Question: I had some crash logs sent by the user but don't know what to do with them now.
I tried opening them in xcode 4 but can't understand anything, its mostly just numbers.
Here is a similar crash log from my own device that was symbolized. It seems to be the same crash though. Can anyone tell me whats happening?
Notice how its not symbolizing the lines for my actual app (Curl).

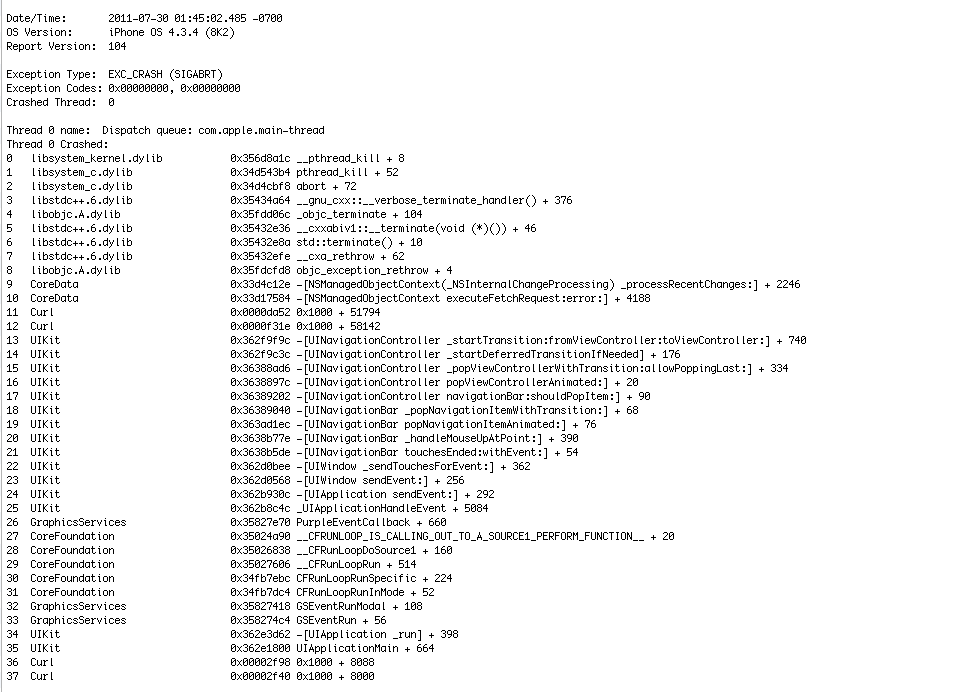
Answer: Take a look at <URL>. Notably :
'''
$ sudo cp /Developer/Platforms/iPhoneOS.platform/Developer/Library/Xcode/Plug-ins/iPhoneRemoteDevice.xcodeplugin/Contents/Resources/symbolicatecrash /usr/local/bin/
$ symbolicatecrash report.crash MobileLines.app.dSYM > report-with-symbols.crash
Thread 0 Crashed:
0 libobjc.A.dylib 0x300c87ec objc_msgSend + 20
1 MobileLines 0x00006434 -[BoardView setSelectedPiece:] (BoardView.m:321)
2 MobileLines 0x000064c2 -[BoardView touchesBegan:withEvent:] (BoardView.m:349)
3 UIKit 0x30a740ac -[UIWindow sendEvent:] + 264
4 UIKit 0x30a66110 -[UIApplication sendEvent:] + 248
5 UIKit 0x30a6565c _UIApplicationHandleEvent + 4088
6 GraphicsServices 0x3169b0b4 PurpleEventCallback + 428
7 GraphicsServices 0x3169d818 HeartbeatVBLCallback + 152
8 IOMobileFramebuffer 0x31f3e8f8 IOMobileFramebufferNotifyFunc + 124
9 com.apple.framework.IOKit 0x30f342b8 IODispatchCalloutFromCFMessage + 304
10 CoreFoundation 0x3025ced4 __CFMachPortPerform + 72
11 CoreFoundation 0x3025bed6 CFRunLoopRunSpecific + 2364
12 CoreFoundation 0x3025b584 CFRunLoopRunInMode + 44
13 GraphicsServices 0x316998e4 GSEventRunModal + 268
14 UIKit 0x30a5e308 -[UIApplication _run] + 404
15 UIKit 0x30a671dc UIApplicationMain + 1064
16 MobileLines 0x00002090 main (main.m:16)
17 MobileLines 0x0000202c start + 44
'''